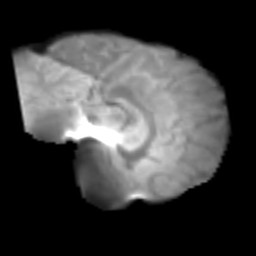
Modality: T2w
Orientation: sagittal
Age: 20
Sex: female
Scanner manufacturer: siemens
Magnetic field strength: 3 T
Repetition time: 2.3 s
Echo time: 0.085 s